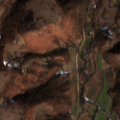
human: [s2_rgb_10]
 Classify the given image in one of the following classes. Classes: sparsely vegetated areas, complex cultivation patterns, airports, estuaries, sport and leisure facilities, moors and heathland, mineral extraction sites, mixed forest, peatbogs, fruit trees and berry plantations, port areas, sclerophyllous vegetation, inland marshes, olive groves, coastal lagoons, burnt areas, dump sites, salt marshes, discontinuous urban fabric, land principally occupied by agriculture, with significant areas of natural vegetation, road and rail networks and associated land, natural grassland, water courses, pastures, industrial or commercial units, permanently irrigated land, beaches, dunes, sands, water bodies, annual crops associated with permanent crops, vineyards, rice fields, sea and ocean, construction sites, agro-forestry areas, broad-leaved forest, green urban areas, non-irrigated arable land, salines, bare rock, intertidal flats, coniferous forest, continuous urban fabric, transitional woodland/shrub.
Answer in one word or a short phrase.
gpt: complex cultivation patterns, broad-leaved forest, transitional woodland/shrub